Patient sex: M
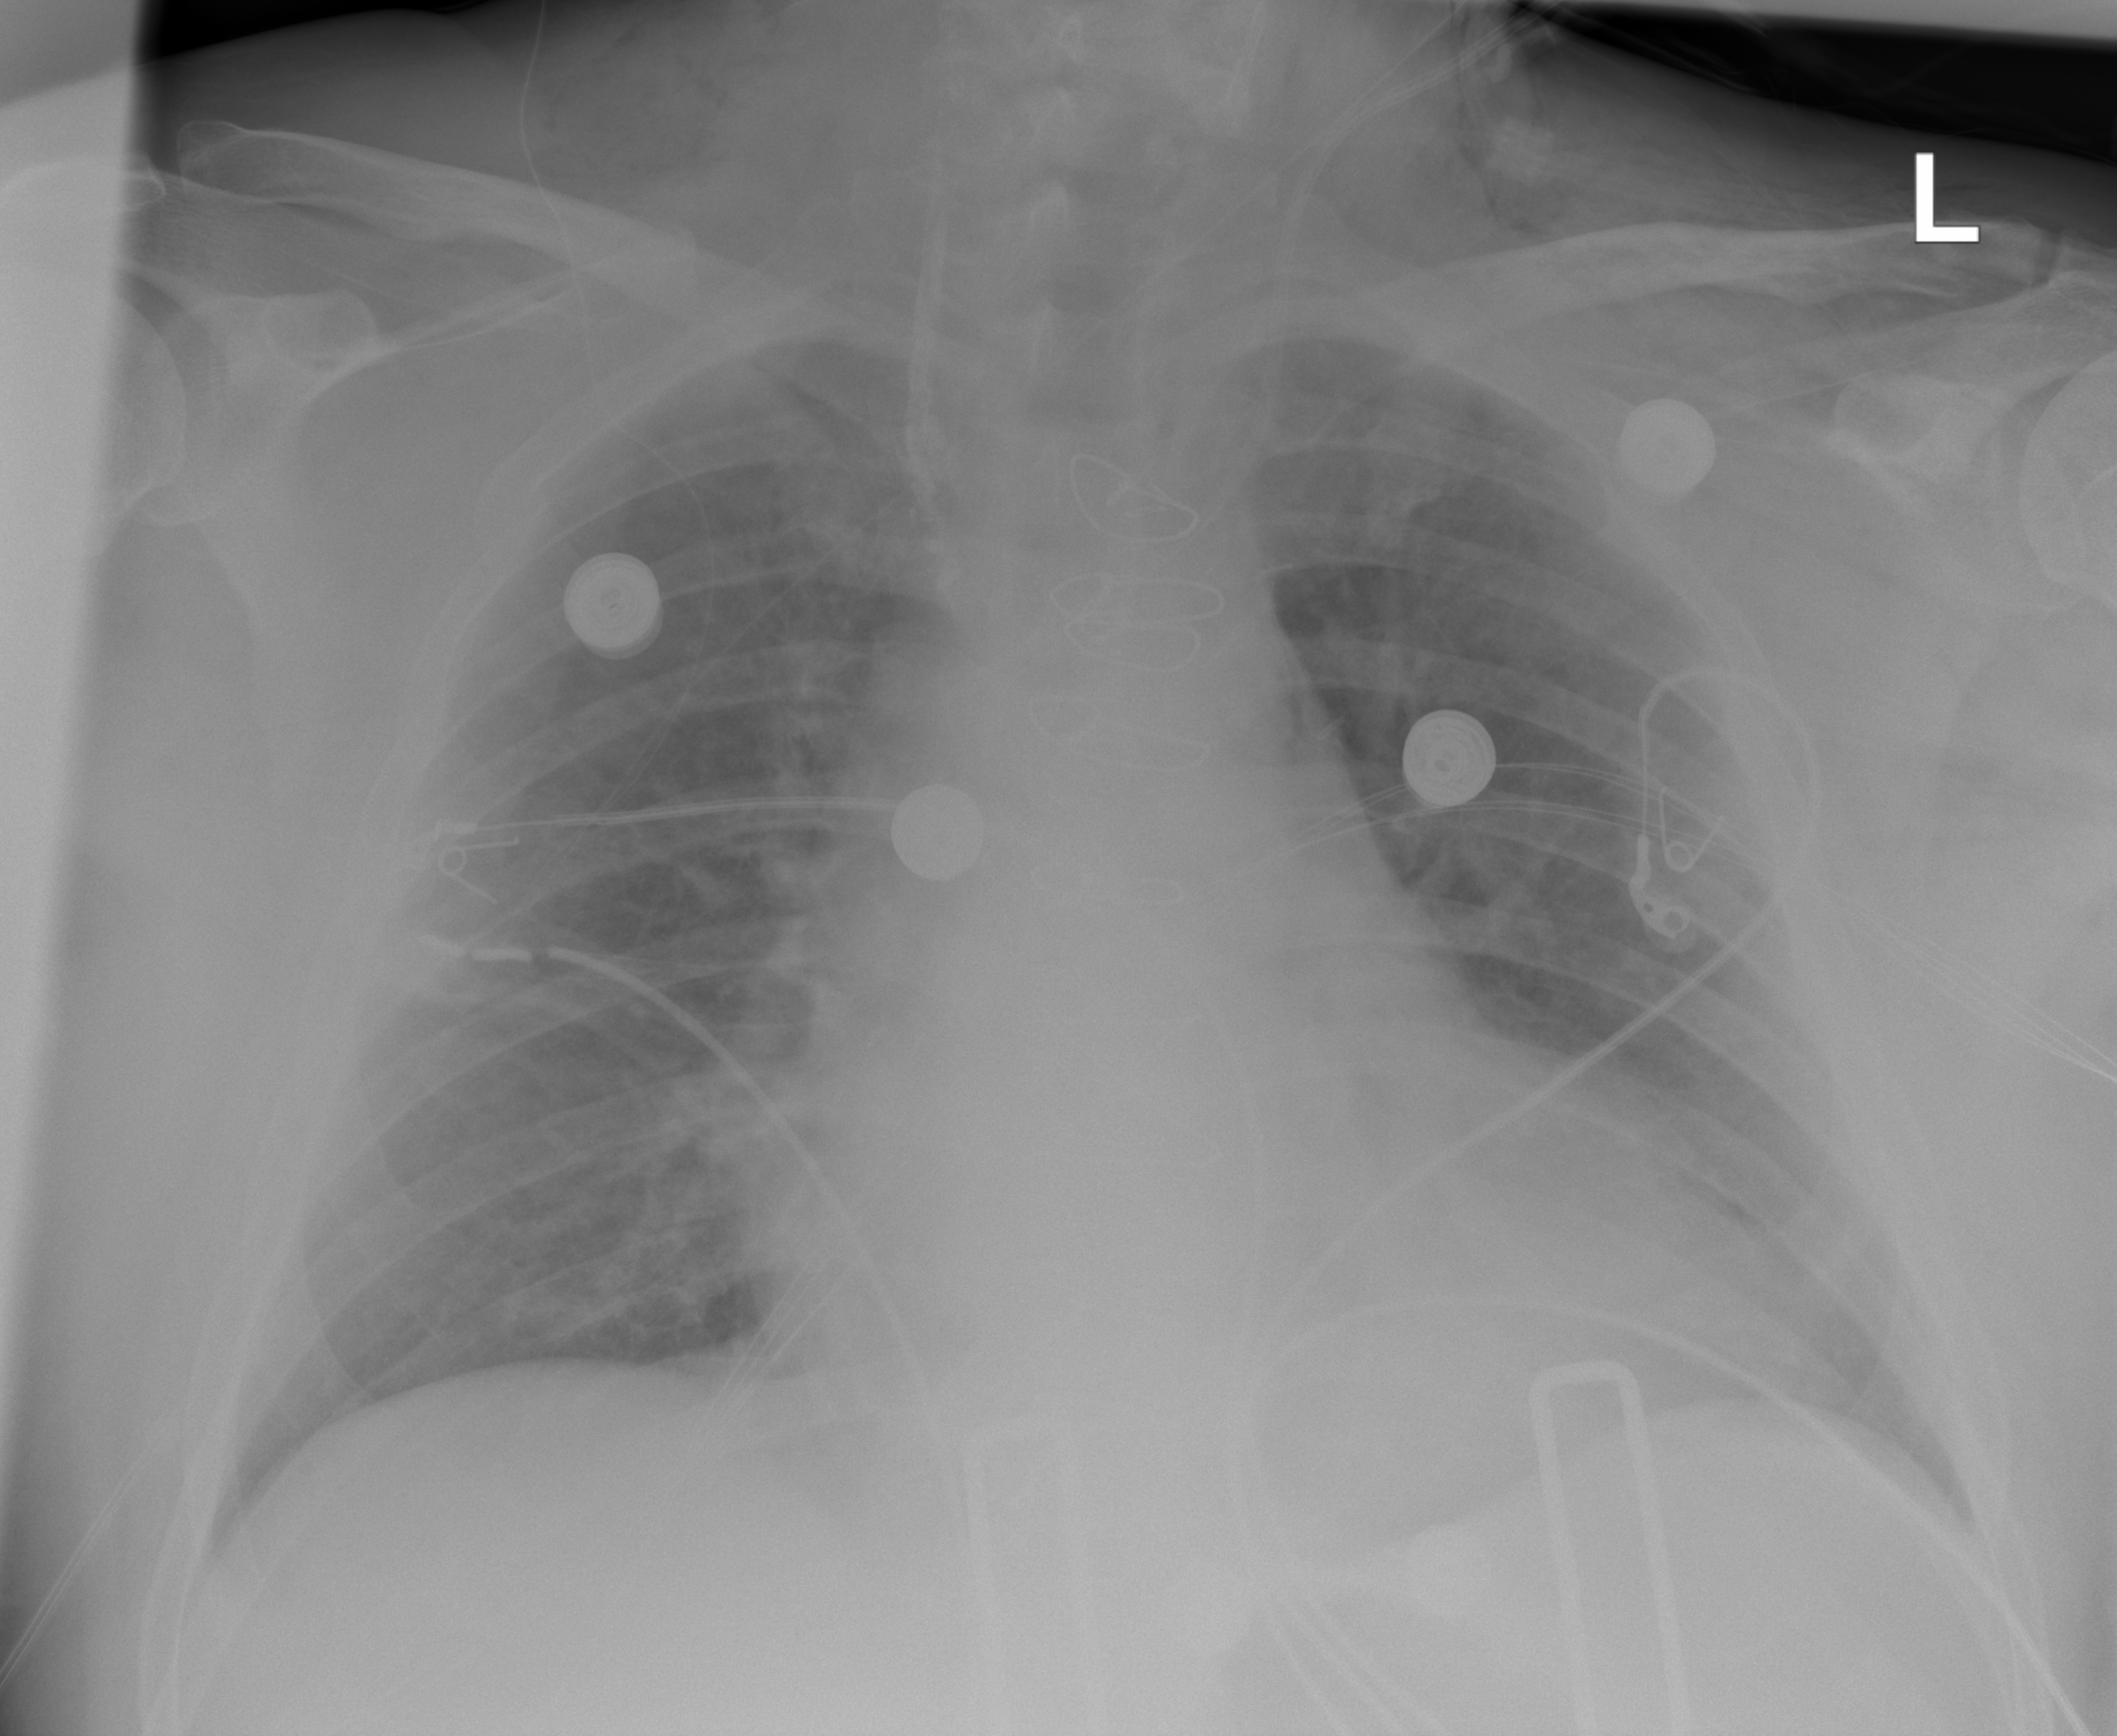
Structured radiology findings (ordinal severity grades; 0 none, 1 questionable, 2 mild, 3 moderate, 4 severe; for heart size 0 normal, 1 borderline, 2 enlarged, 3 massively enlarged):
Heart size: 2
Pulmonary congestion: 1
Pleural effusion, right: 0
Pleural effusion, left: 0
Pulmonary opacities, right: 1
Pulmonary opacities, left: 0
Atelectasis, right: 0
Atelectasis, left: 2